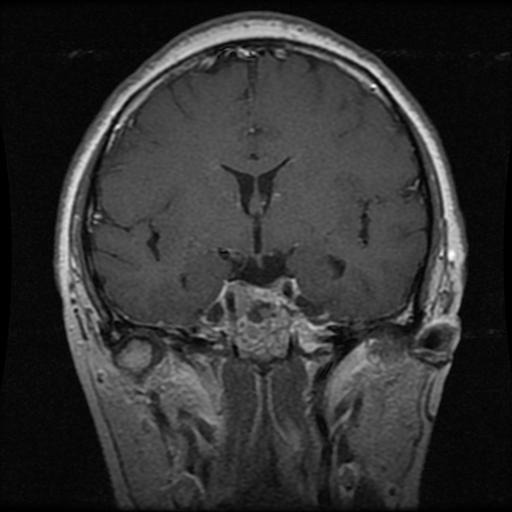
Label: pituitary